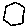
Label: hexagon